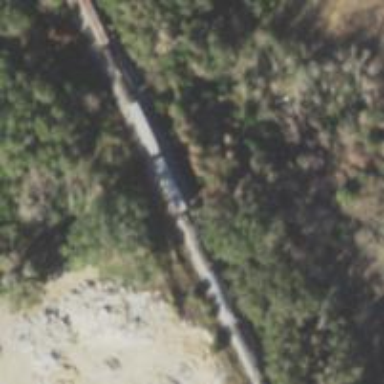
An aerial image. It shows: Disused railway spur service.